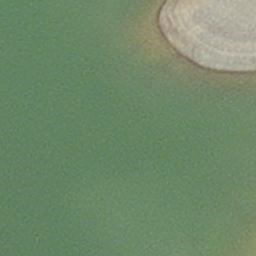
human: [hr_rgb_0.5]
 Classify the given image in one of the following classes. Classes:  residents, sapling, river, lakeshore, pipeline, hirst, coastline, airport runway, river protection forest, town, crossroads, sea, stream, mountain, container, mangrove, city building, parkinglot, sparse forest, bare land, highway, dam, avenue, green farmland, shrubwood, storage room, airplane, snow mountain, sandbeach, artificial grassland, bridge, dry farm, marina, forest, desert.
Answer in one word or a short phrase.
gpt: hirst